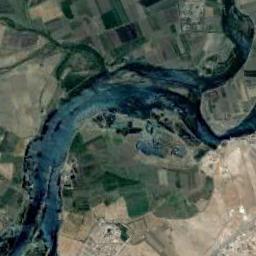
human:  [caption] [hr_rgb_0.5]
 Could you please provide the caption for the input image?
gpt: The river goes through bare land and green farmland .

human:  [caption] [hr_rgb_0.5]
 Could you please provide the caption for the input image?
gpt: There are many trees around the river .

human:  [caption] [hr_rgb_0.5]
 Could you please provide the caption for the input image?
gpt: A curved, Wavy blue river with small islands and green and tan mixed fields on both sides .

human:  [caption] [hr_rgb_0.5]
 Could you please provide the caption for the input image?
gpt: The deep blue river with some tributaries goes through the farmland .

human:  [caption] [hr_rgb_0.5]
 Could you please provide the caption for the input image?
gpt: There are many farmlands and some bare land near the river .